Aerial crown-view tile of a tropical tree (Barro Colorado Island, Panama), acquired 20241112:
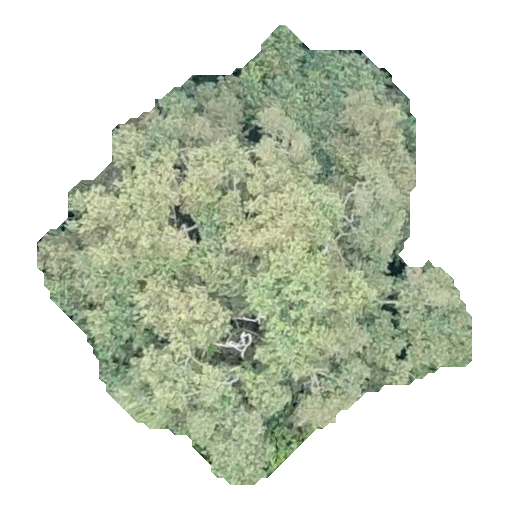
Species: Chrysophyllum cainito
GBIF accepted scientific name: Chrysophyllum cainito
Crown area: 189.911 m²